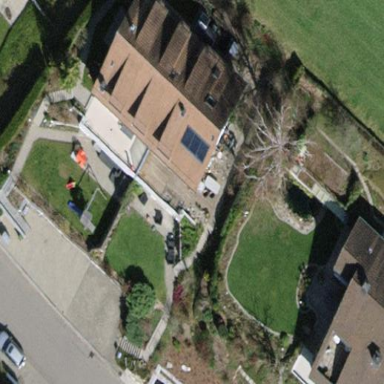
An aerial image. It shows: Semidetached house.